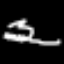
Label: squiggle